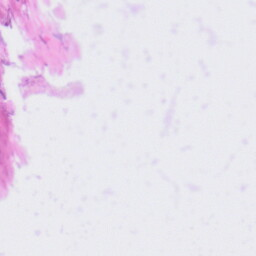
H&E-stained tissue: Tonsil